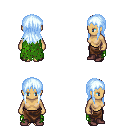
a pixel art fantasy rpg character, female body template, human, tanned skin, green tattered cape, robe skirt, white cyan unkempt hairstyle, maroon shoes, four views (front, back, left, right), 2x2 character sprite sheet, small pixel art, hard edges, no anti-aliasing